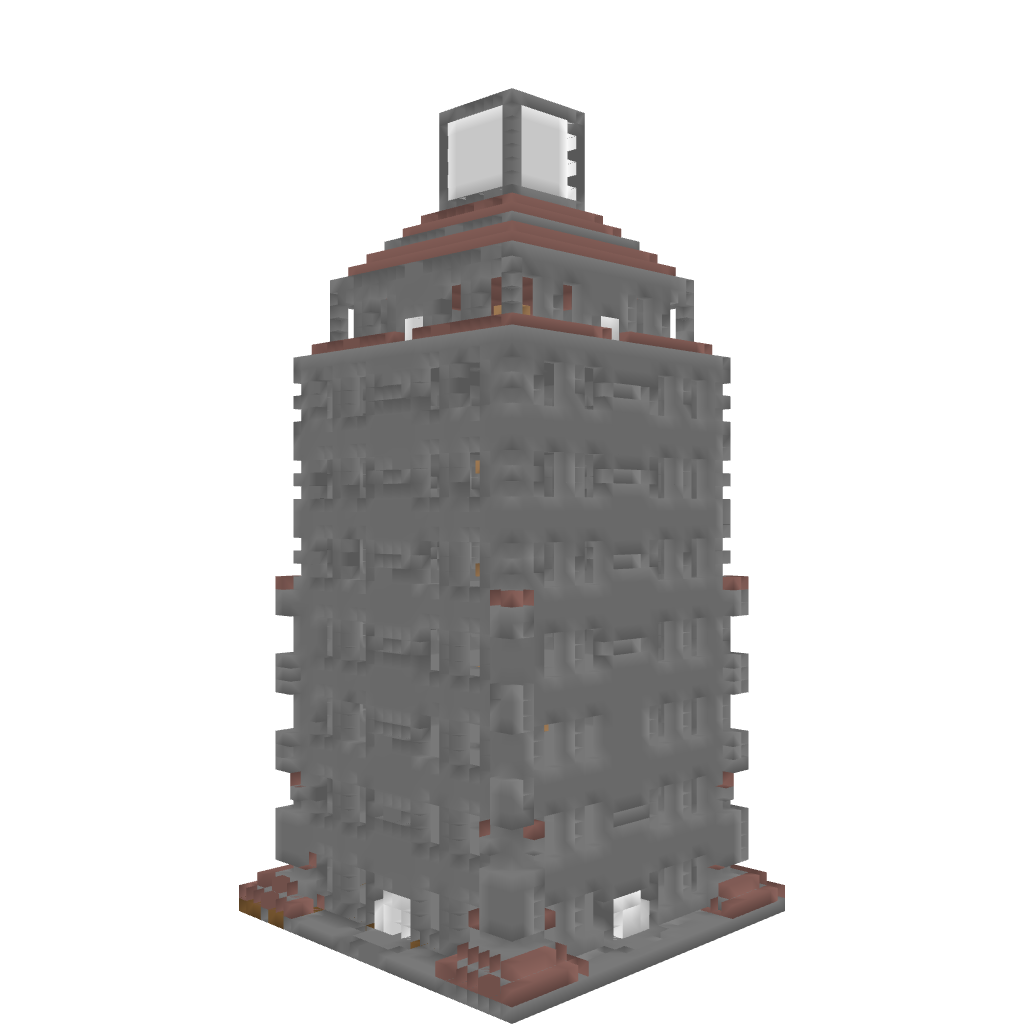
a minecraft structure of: Rainbow Tower bad low quality